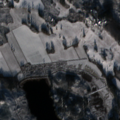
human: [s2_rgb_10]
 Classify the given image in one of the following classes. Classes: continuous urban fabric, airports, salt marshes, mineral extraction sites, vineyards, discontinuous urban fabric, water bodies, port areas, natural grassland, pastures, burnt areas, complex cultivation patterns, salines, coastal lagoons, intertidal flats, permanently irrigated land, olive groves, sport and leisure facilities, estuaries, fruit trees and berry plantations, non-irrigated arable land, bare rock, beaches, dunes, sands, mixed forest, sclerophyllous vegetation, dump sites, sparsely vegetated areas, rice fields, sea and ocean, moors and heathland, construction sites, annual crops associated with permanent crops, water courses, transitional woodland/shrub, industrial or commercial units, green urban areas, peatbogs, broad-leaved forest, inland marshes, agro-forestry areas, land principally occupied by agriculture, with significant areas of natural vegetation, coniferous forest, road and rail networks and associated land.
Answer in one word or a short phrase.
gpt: non-irrigated arable land, land principally occupied by agriculture, with significant areas of natural vegetation, transitional woodland/shrub, water bodies